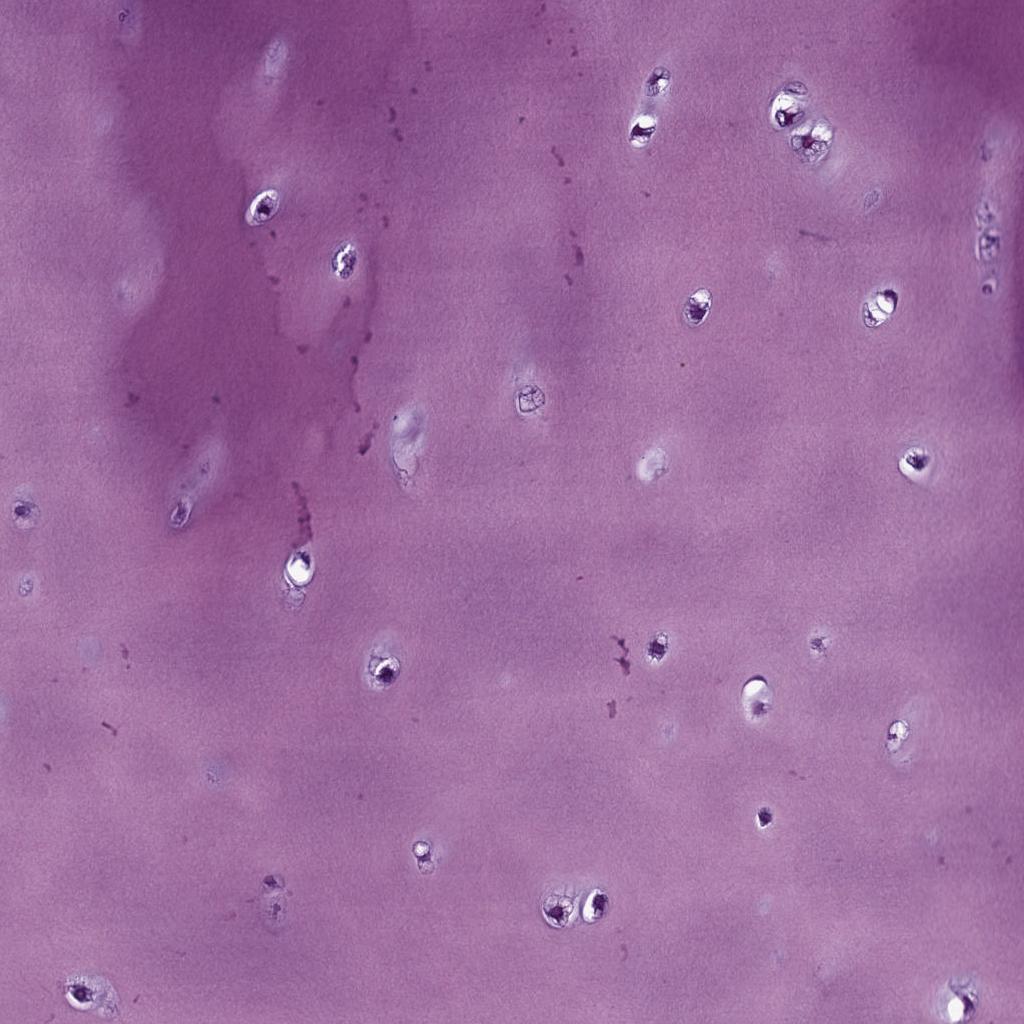
Label: Non-Tumor